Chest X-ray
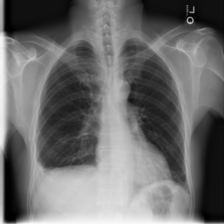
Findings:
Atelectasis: positive
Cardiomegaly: negative
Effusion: positive
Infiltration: negative
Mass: negative
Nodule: negative
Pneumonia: negative
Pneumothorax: negative
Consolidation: negative
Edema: negative
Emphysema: negative
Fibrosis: negative
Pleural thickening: negative
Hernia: negative